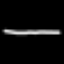
Label: line